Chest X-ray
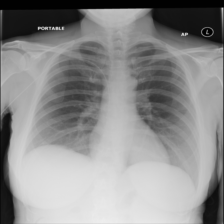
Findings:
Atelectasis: negative
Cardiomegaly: negative
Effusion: negative
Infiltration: negative
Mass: negative
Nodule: negative
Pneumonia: negative
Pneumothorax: negative
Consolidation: negative
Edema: negative
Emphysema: negative
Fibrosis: negative
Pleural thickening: negative
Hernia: negative